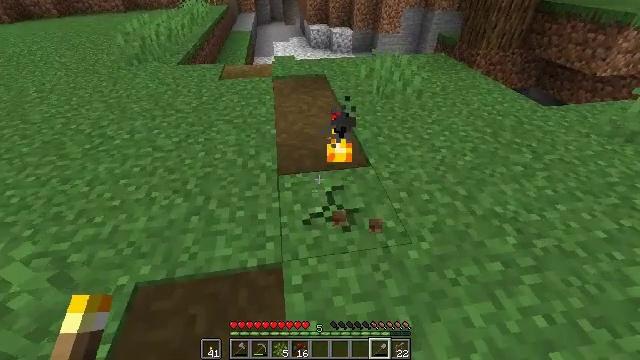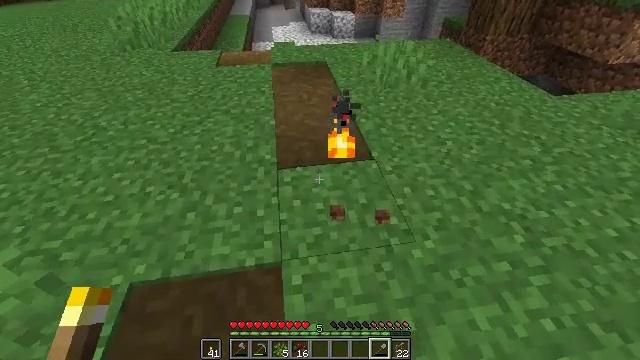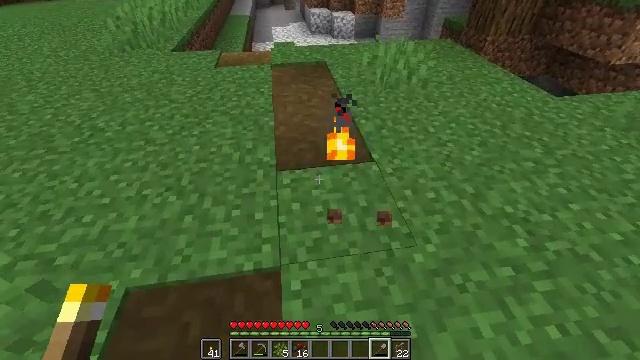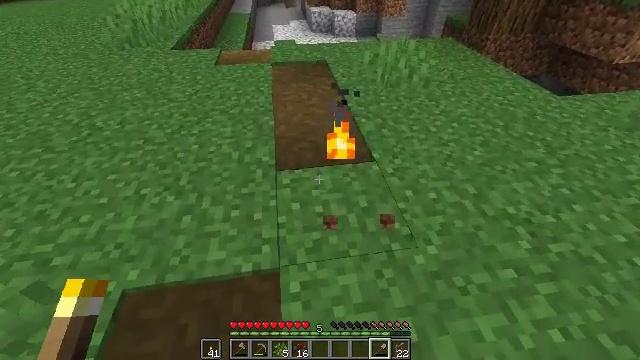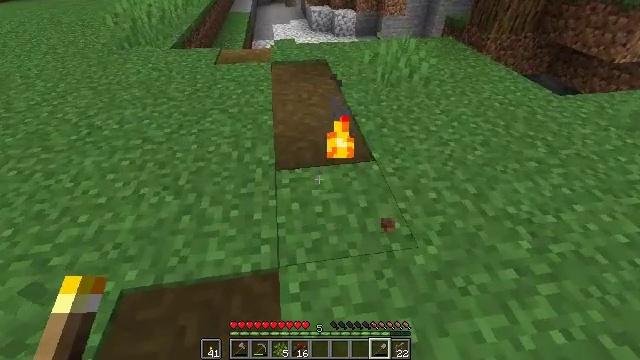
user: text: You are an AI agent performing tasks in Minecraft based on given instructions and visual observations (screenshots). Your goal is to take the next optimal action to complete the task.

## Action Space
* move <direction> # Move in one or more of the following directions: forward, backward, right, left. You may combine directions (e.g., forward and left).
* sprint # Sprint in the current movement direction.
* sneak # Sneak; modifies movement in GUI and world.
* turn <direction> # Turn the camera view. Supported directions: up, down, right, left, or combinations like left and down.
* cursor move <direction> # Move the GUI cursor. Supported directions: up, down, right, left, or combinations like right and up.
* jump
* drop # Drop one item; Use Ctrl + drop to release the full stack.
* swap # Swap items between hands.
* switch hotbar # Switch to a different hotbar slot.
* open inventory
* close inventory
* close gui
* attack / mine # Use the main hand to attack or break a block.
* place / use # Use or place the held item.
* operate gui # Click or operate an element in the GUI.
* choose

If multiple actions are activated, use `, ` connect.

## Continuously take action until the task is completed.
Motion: motion action
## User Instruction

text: Attack the torch to pick it up.
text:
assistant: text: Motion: turn down
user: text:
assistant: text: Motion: no_op
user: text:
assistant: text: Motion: no_op
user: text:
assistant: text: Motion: no_op
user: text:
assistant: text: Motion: no_op